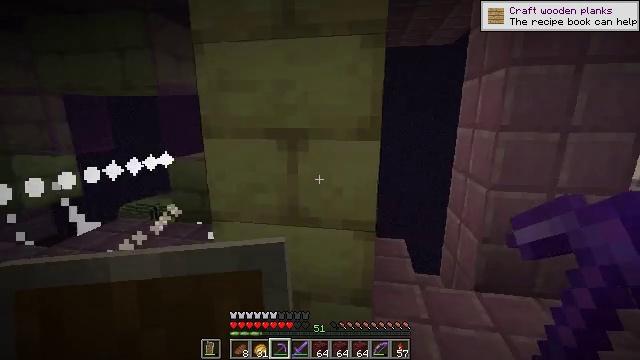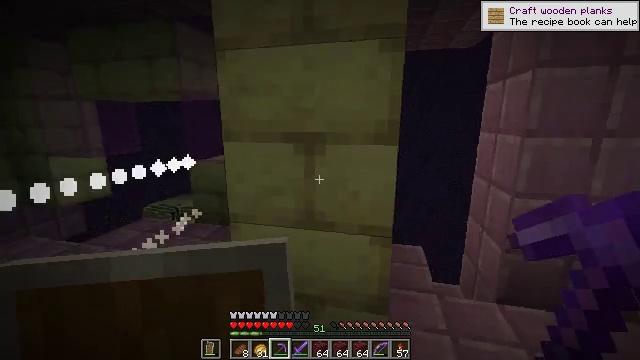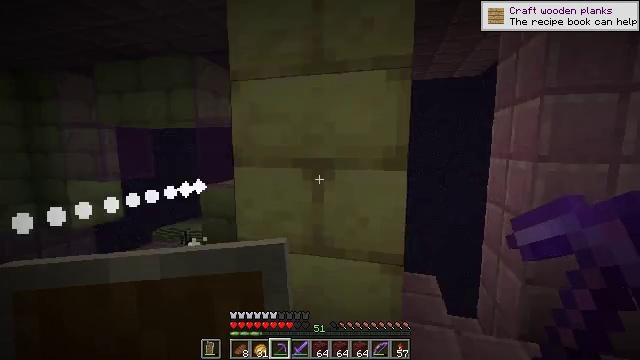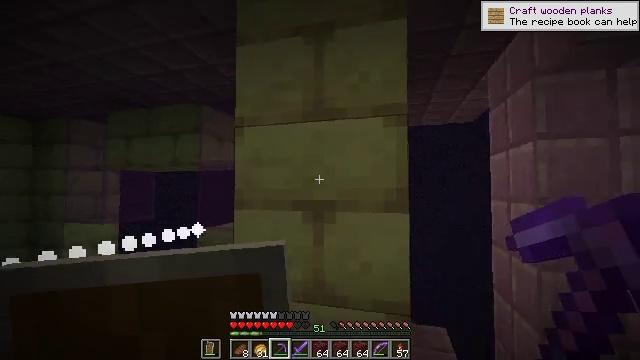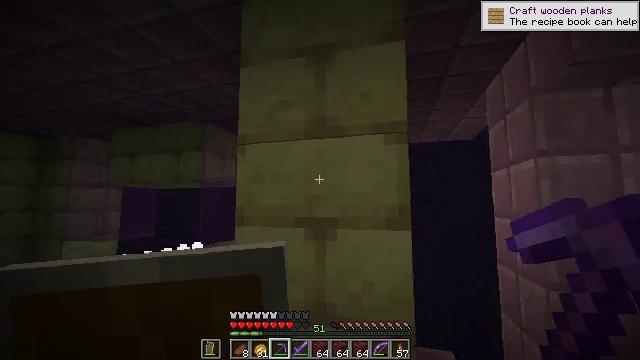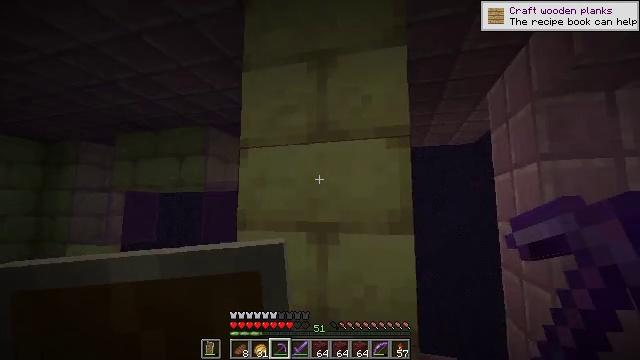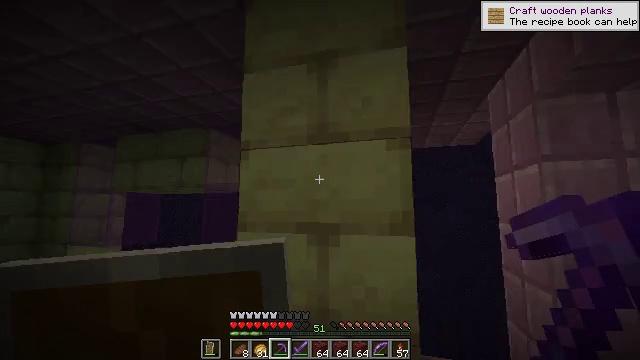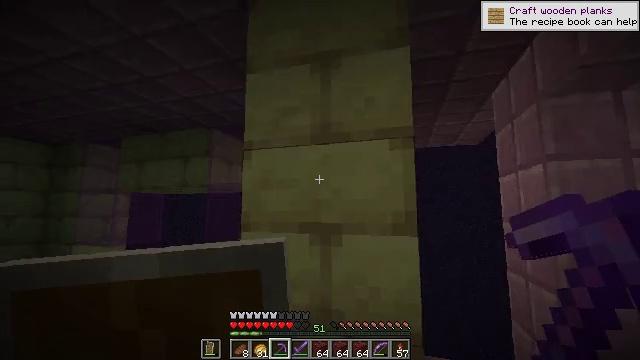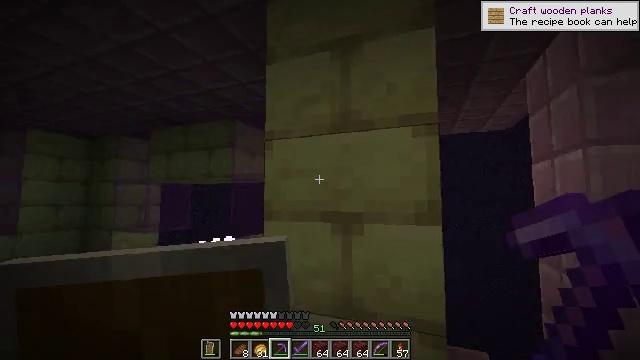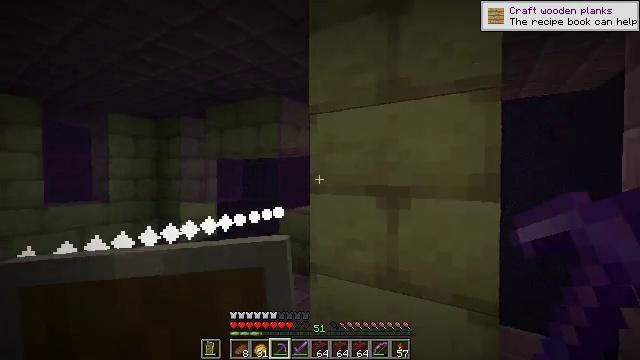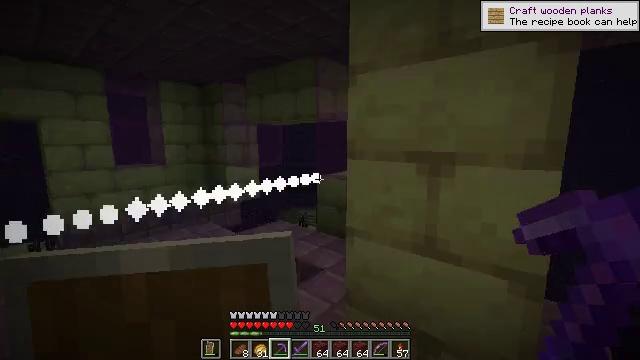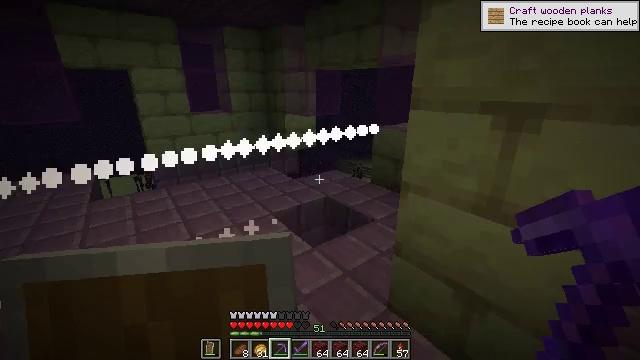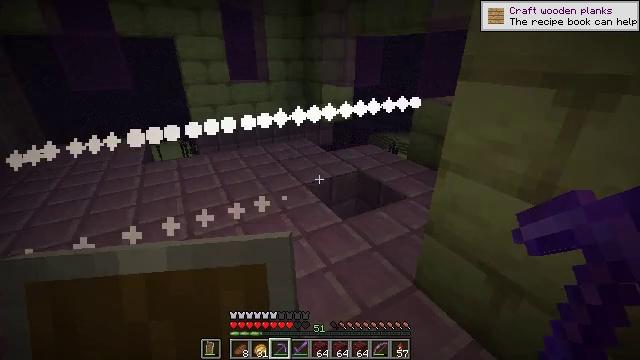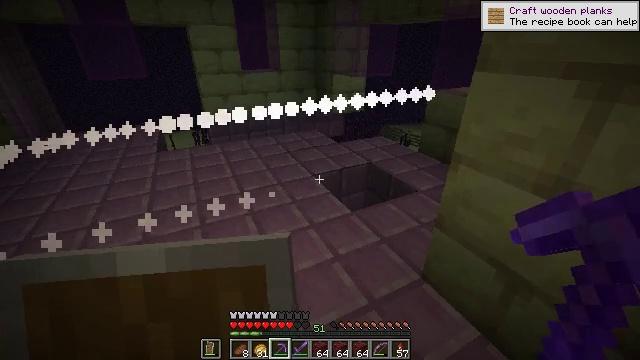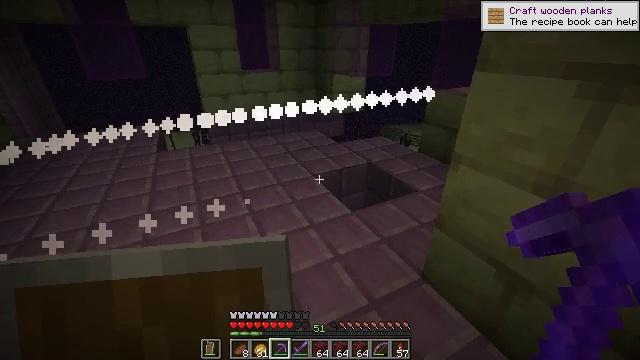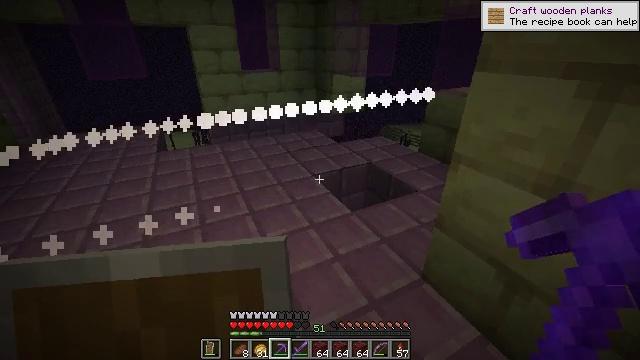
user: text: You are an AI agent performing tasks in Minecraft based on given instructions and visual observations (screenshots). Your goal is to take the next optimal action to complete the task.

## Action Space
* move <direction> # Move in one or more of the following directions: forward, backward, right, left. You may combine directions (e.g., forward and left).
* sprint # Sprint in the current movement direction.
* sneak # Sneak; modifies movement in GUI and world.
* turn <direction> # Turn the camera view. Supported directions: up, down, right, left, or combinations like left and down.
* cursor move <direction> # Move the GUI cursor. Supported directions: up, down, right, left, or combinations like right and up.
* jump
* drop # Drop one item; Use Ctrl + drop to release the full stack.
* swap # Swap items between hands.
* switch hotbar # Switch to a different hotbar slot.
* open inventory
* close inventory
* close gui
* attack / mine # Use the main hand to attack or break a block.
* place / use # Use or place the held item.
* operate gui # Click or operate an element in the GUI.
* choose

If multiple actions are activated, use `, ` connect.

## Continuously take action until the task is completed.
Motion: motion action
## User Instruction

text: Dig out the purpur block from its place.
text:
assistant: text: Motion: turn left
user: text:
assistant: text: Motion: turn left and up
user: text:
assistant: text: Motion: turn up
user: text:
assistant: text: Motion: turn up
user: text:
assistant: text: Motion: no_op
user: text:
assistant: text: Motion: no_op
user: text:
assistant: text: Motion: no_op
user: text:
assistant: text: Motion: turn left and down
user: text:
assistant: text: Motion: turn left and down
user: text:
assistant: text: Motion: turn left and down
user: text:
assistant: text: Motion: turn left and down
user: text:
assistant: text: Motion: turn left and down
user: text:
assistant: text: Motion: turn left and down
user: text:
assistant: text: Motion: no_op
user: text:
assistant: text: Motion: no_op
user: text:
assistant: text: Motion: no_op
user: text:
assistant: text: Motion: no_op
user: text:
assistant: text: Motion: no_op
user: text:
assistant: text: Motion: no_op
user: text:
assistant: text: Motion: no_op
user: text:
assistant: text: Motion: no_op
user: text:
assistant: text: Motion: no_op
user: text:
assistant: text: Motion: no_op
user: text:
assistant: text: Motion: no_op
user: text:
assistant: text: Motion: turn left
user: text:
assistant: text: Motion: turn left
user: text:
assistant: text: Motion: turn left
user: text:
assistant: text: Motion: turn left
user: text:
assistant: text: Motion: turn left
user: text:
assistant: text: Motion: no_op